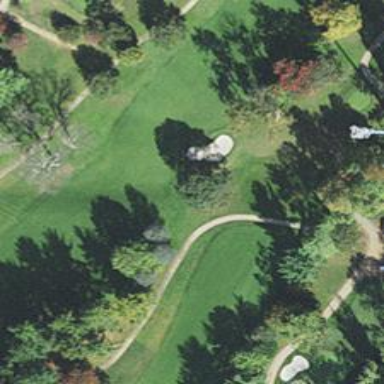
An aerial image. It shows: Golf hole.